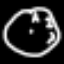
Label: clock